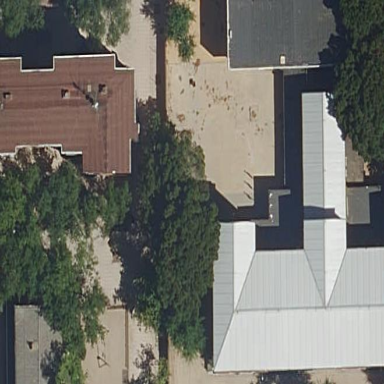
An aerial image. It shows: School.